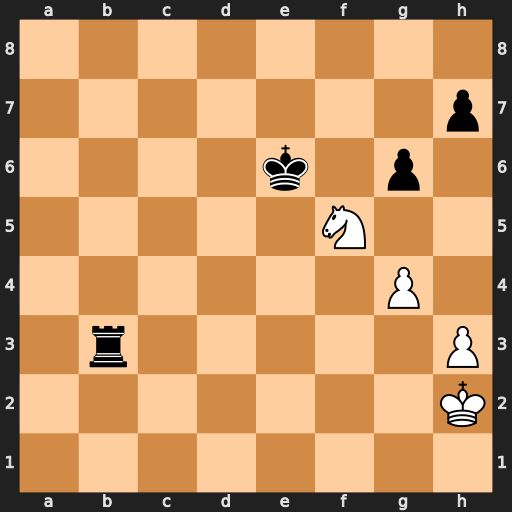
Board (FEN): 8/7p/4k1p1/5N2/6P1/1r5P/7K/8
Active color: w
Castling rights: -
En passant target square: -
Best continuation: Nd4+ Ke5 Nxb3